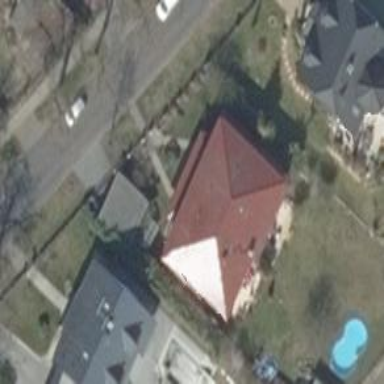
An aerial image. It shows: Semidetached house.